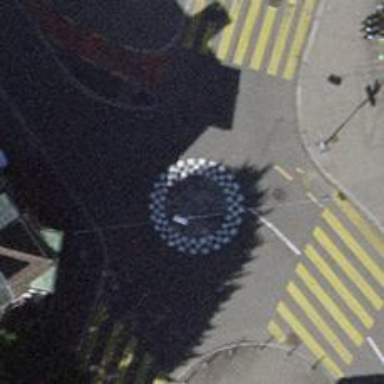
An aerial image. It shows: Rosette traffic calming feature.